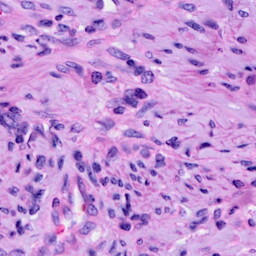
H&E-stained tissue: Cervix